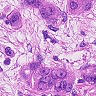
Metastatic tissue present: yes